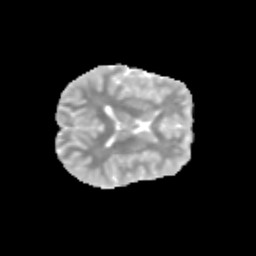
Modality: MD
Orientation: axial
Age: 12
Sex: female
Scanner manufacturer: siemens
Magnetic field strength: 3 T
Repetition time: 3.8 s
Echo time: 0.07 s